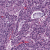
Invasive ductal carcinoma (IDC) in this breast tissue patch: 1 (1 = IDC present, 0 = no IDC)